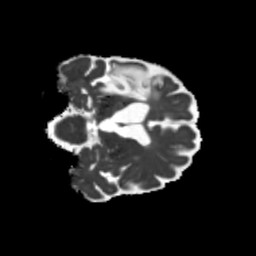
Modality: MD
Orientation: coronal
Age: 64
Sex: female
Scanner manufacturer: siemens
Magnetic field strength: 3 T
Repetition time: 5.25 s
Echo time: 0.08 s